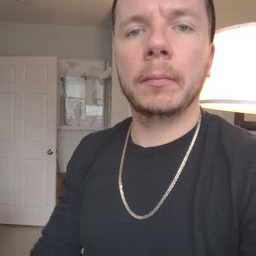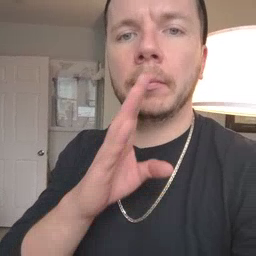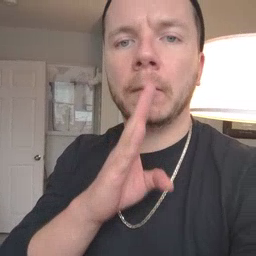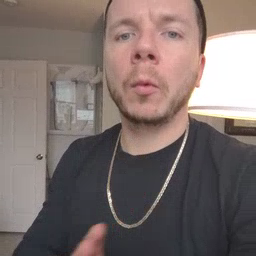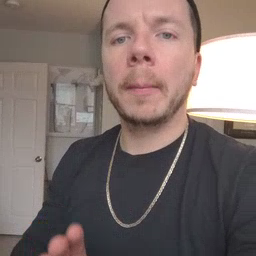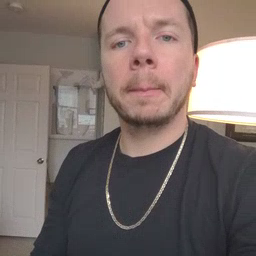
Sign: quiet